Question: I just created a powershell script to show a toast notification with a Snooze button and time options. This is what I have problems with:
Toast Notification with Snooze option
Every time I execute the script I want to check if there is a previous snoozed notification and, if there is, the scrip will exit not showing a new notification.

Does anyone knows where does the snoozed notifications data resides?
I tried looking on the registry and Task Scheduler but no luck, I'm sure there has to be some place where it holds the notification until the snooze time finishes to show it again in the Action Center.
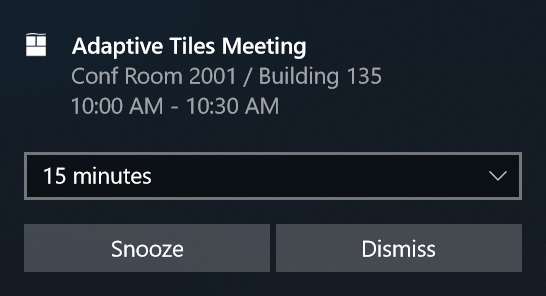
Answer: found the answer and I'll post it here in case someone else is looking for it:
'''
$app = '{1AC14E77-02E7-4E5D-B744-2EB1AE5198B7}\WindowsPowerShell1.0\powershell.exe'
$toasts = [Windows.UI.Notifications.ToastNotificationManager]::CreateToastNotifier($app)
$notifications = $toasts.GetScheduledToastNotifications()
'''
This will get all your scheduled toast notifications and then you can play with that info :)